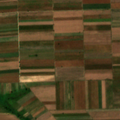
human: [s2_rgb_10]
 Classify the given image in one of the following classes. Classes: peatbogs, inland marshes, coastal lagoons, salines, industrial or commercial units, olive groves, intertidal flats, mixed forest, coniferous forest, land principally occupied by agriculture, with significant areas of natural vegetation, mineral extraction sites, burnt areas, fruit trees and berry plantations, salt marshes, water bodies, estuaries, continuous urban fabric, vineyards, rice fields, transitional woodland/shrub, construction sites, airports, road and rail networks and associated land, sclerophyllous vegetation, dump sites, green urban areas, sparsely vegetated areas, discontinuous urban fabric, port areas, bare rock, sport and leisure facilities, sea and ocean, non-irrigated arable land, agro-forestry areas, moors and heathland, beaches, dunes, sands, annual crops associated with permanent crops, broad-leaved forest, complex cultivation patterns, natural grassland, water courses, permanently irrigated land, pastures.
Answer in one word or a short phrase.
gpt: non-irrigated arable land